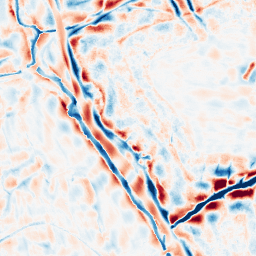
Category: wavelet
Decomposition family: wavelet_biorthogonal
Decomposition parameters: wavelet: bior3.5
level: 4
Upsampling method: lanczos
Upsampling parameters: scale: 2
Upsampling scale: 2